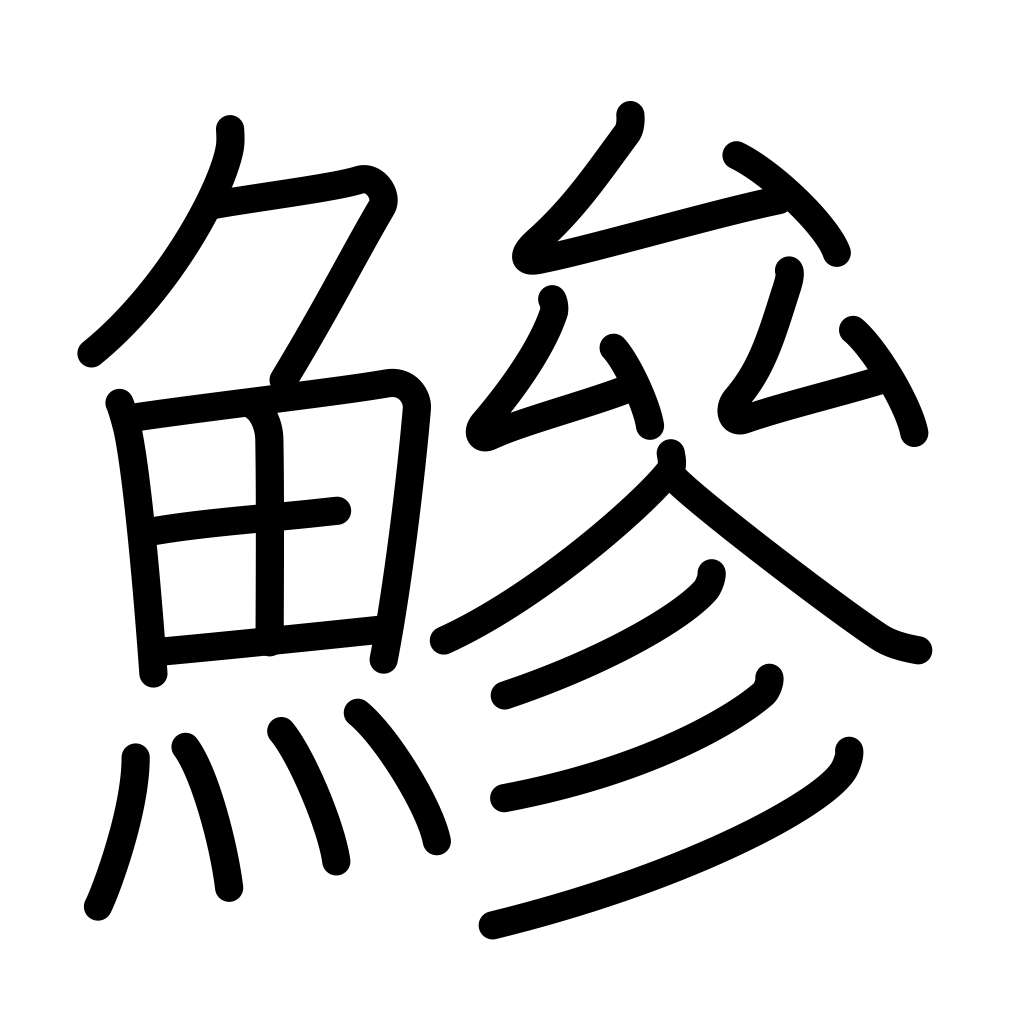
Meaning: horse mackerel